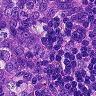
Metastatic tissue present: yes